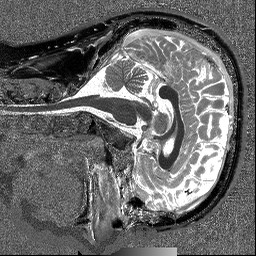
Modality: T1map
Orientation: sagittal
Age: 29
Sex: male
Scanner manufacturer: siemens
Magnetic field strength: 3 T
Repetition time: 5 s
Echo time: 0.00298 s